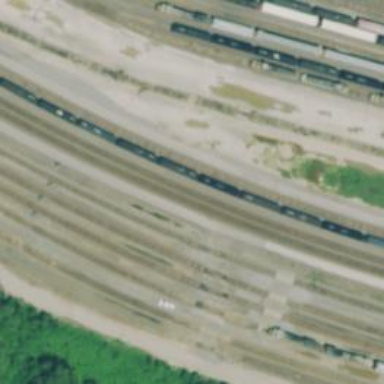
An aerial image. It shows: Railway siding for service.